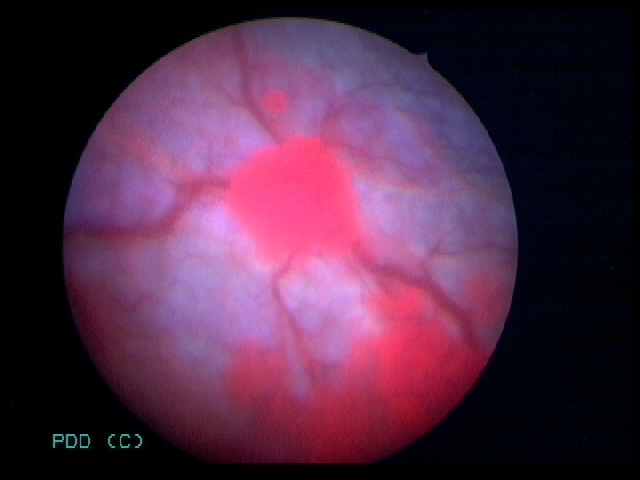
Modality: BLC
Class: Malignant
Subclass: HighGradePapillary
Lesion: L1
Stage: Ta
Morphology: Papillary
Bladder cancer association: Yes